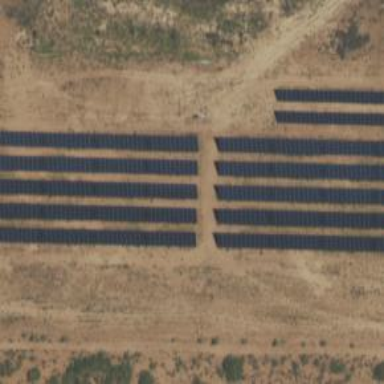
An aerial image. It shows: Solar power plant utilizing photovoltaic technology to produce electricity.